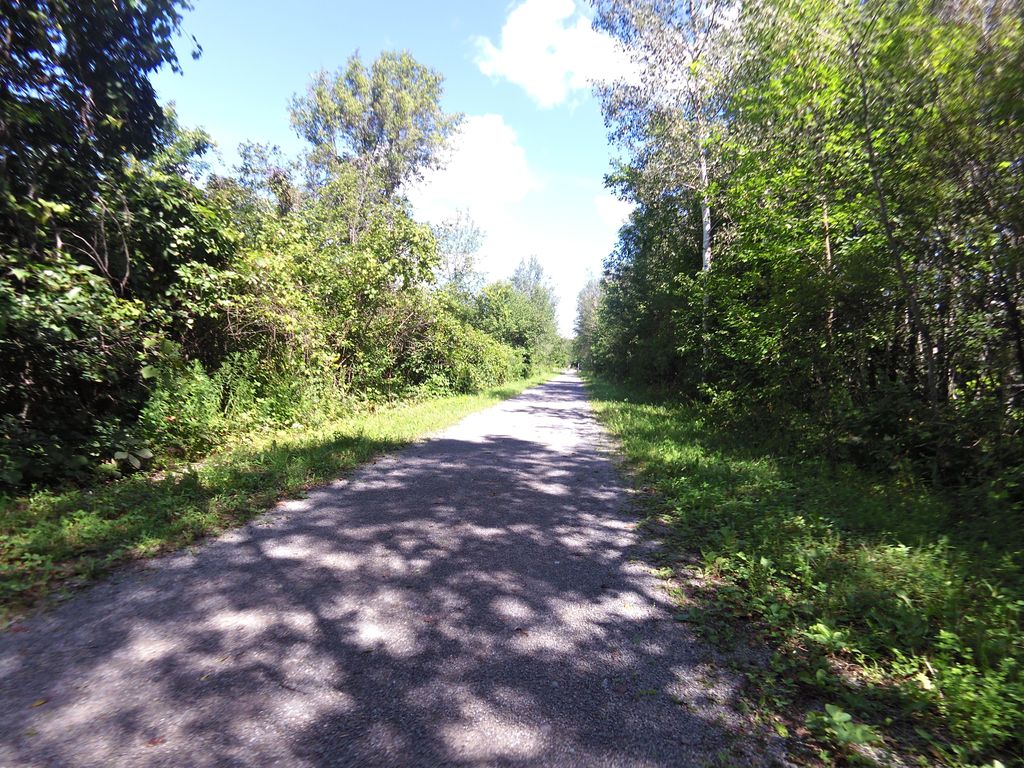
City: ottawa-gatineau